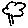
Label: tree